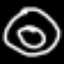
Label: donut